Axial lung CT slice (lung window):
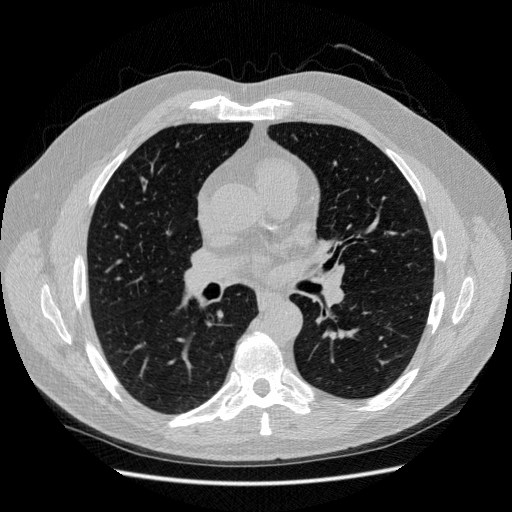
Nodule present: no